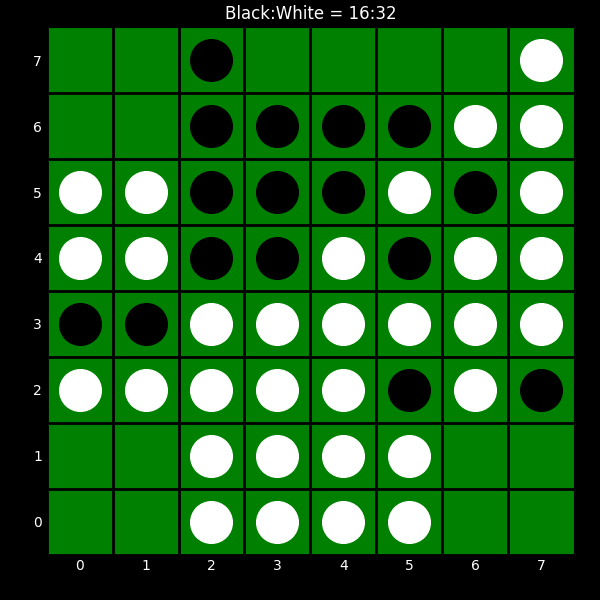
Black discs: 16
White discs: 32